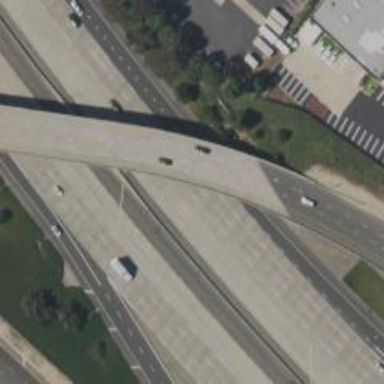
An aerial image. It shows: Primary highway bridge.